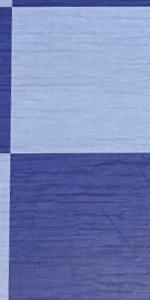
Label: Empty